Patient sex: F
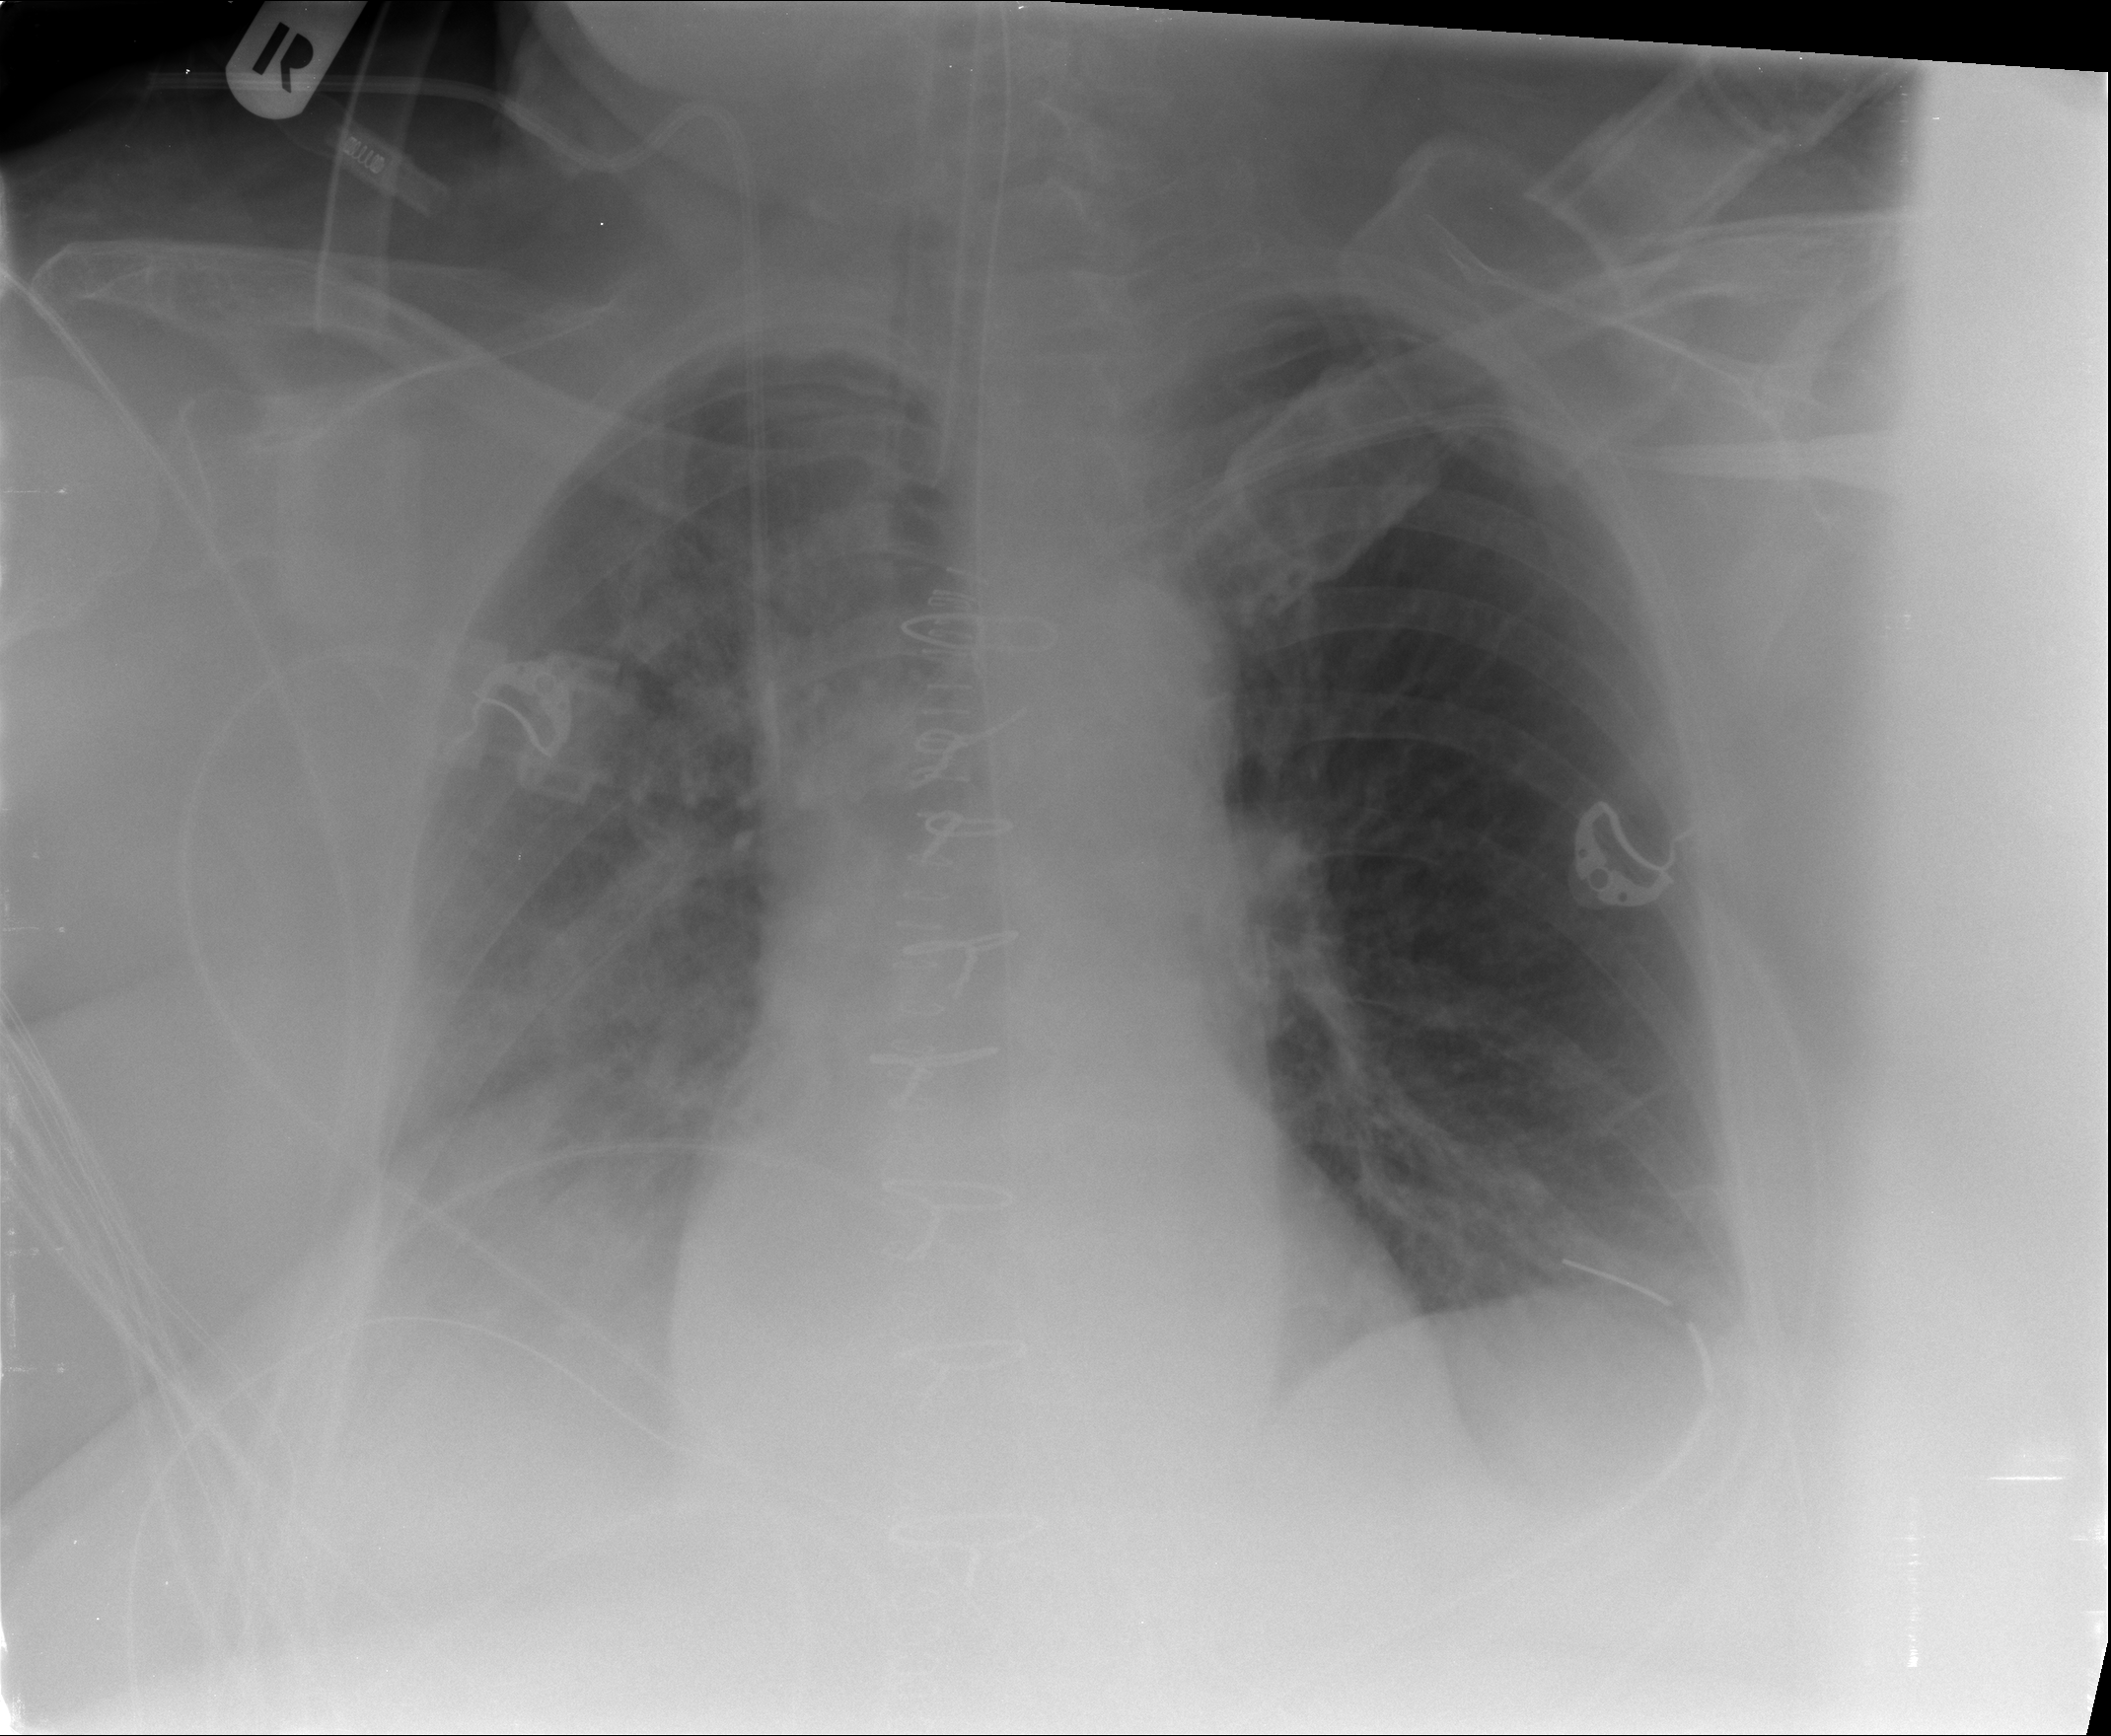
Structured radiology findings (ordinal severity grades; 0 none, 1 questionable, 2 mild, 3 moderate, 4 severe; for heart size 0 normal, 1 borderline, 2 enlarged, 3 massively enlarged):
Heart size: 0
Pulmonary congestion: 2
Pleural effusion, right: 3
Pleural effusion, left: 2
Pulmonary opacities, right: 0
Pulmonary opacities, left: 0
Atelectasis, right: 2
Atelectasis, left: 2